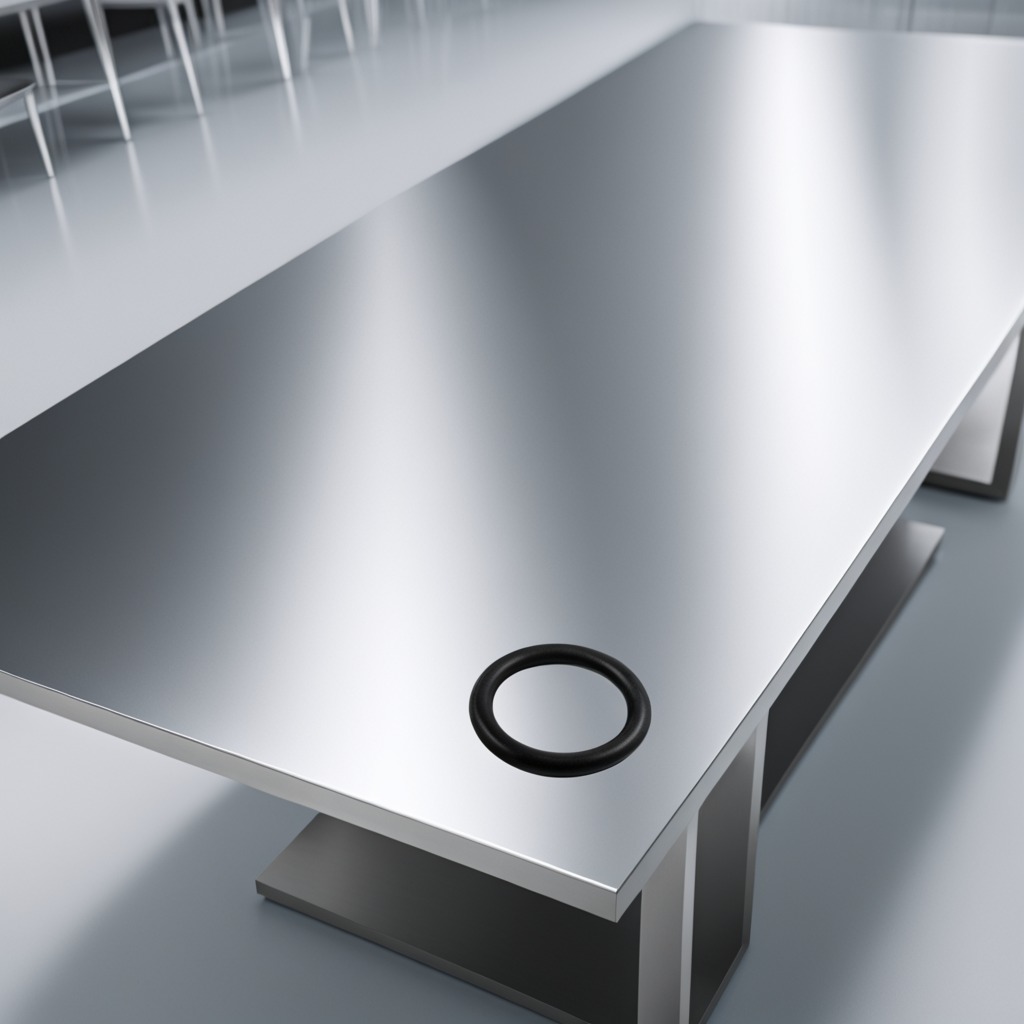
A rubber O-ring lies on the stainless steel table in a high-end prototyping lab.